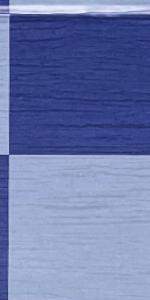
Label: Empty